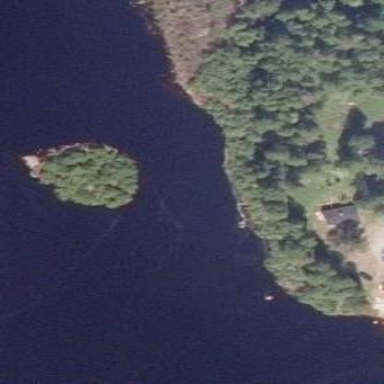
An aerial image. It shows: Islet.